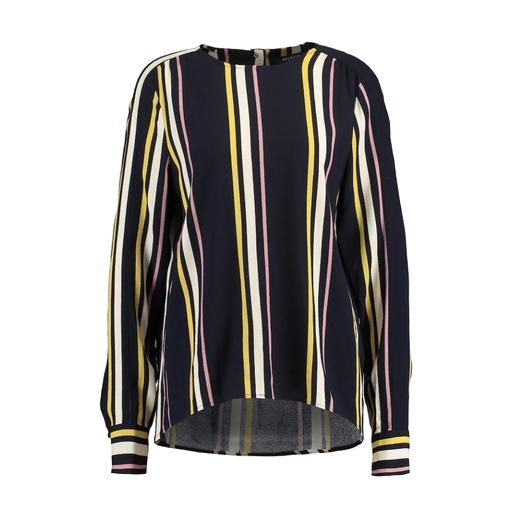
striped shirt, black long-sleeve striped blouse, only vertical stripes, white background